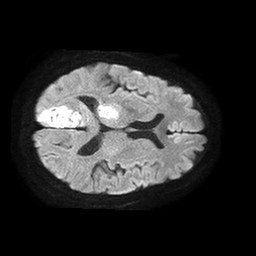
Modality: TRACE
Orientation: axial
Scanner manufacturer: philips
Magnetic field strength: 1.5 T
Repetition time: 4.6 s
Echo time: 0.08517 s